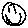
Label: smiley face